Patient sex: M
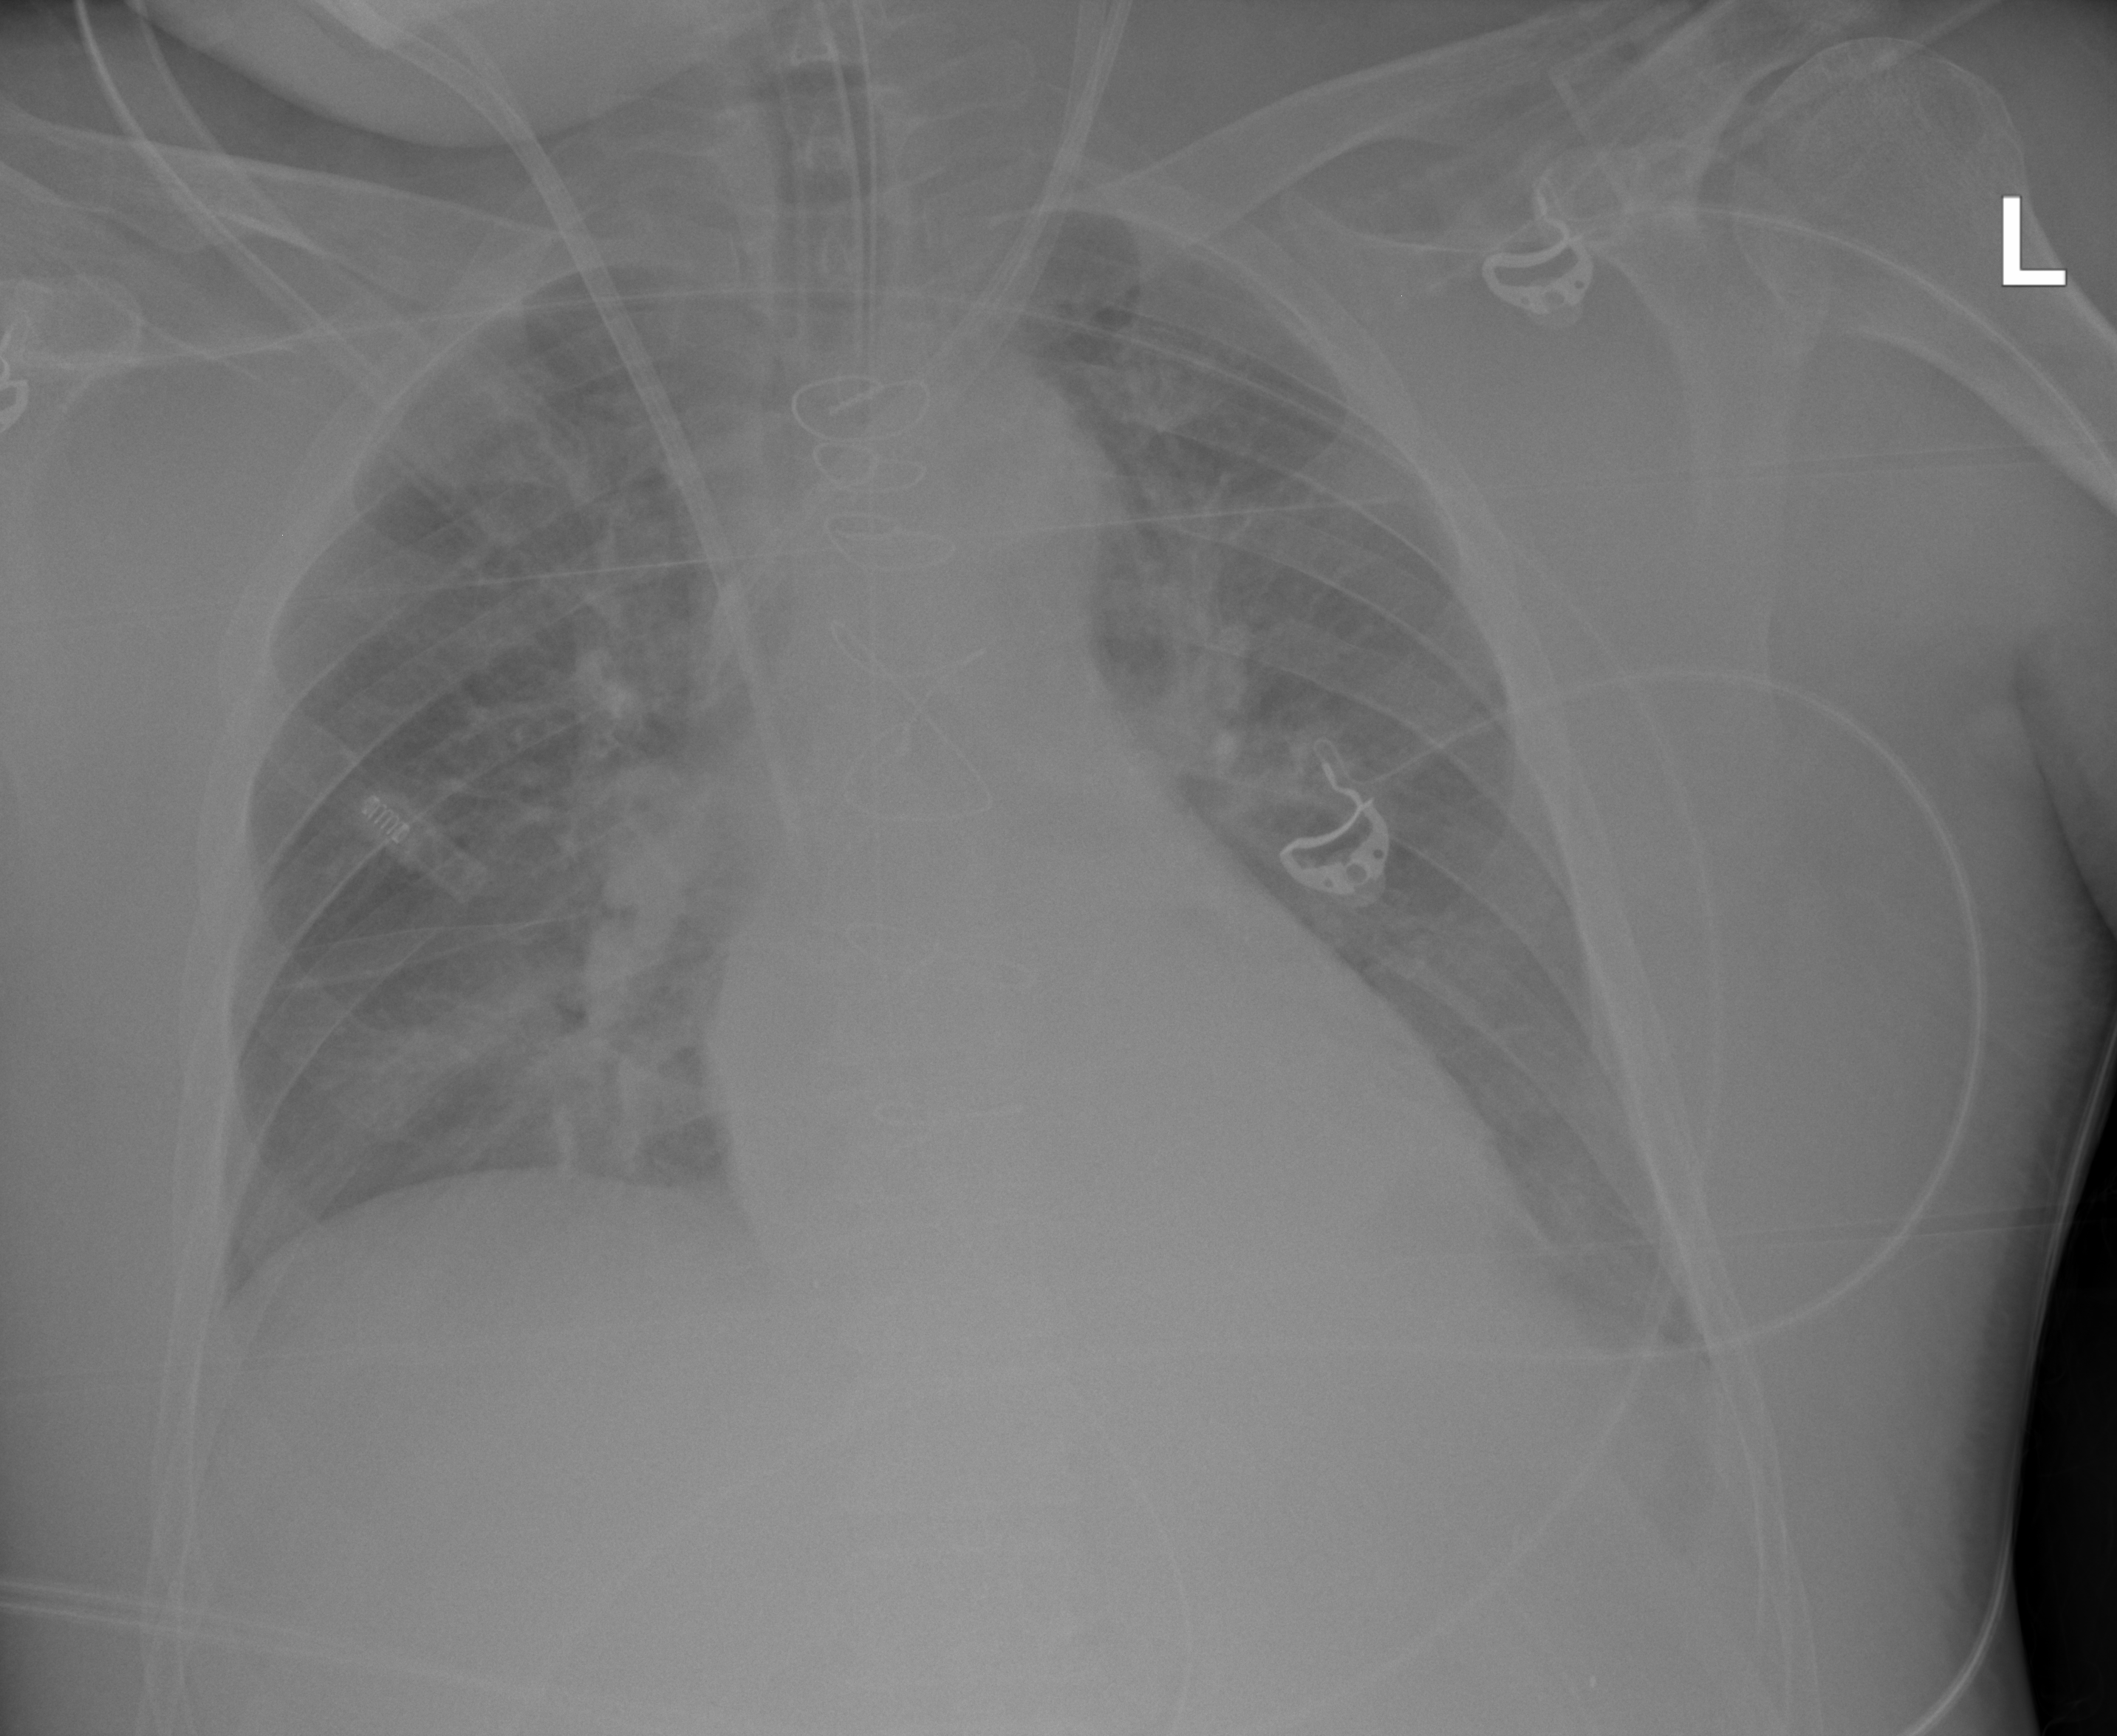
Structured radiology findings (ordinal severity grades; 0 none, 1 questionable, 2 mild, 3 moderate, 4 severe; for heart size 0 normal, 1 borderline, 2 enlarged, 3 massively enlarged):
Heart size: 1
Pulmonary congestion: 2
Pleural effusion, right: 0
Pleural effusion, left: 0
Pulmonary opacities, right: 0
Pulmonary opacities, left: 0
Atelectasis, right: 2
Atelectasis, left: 2